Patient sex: M
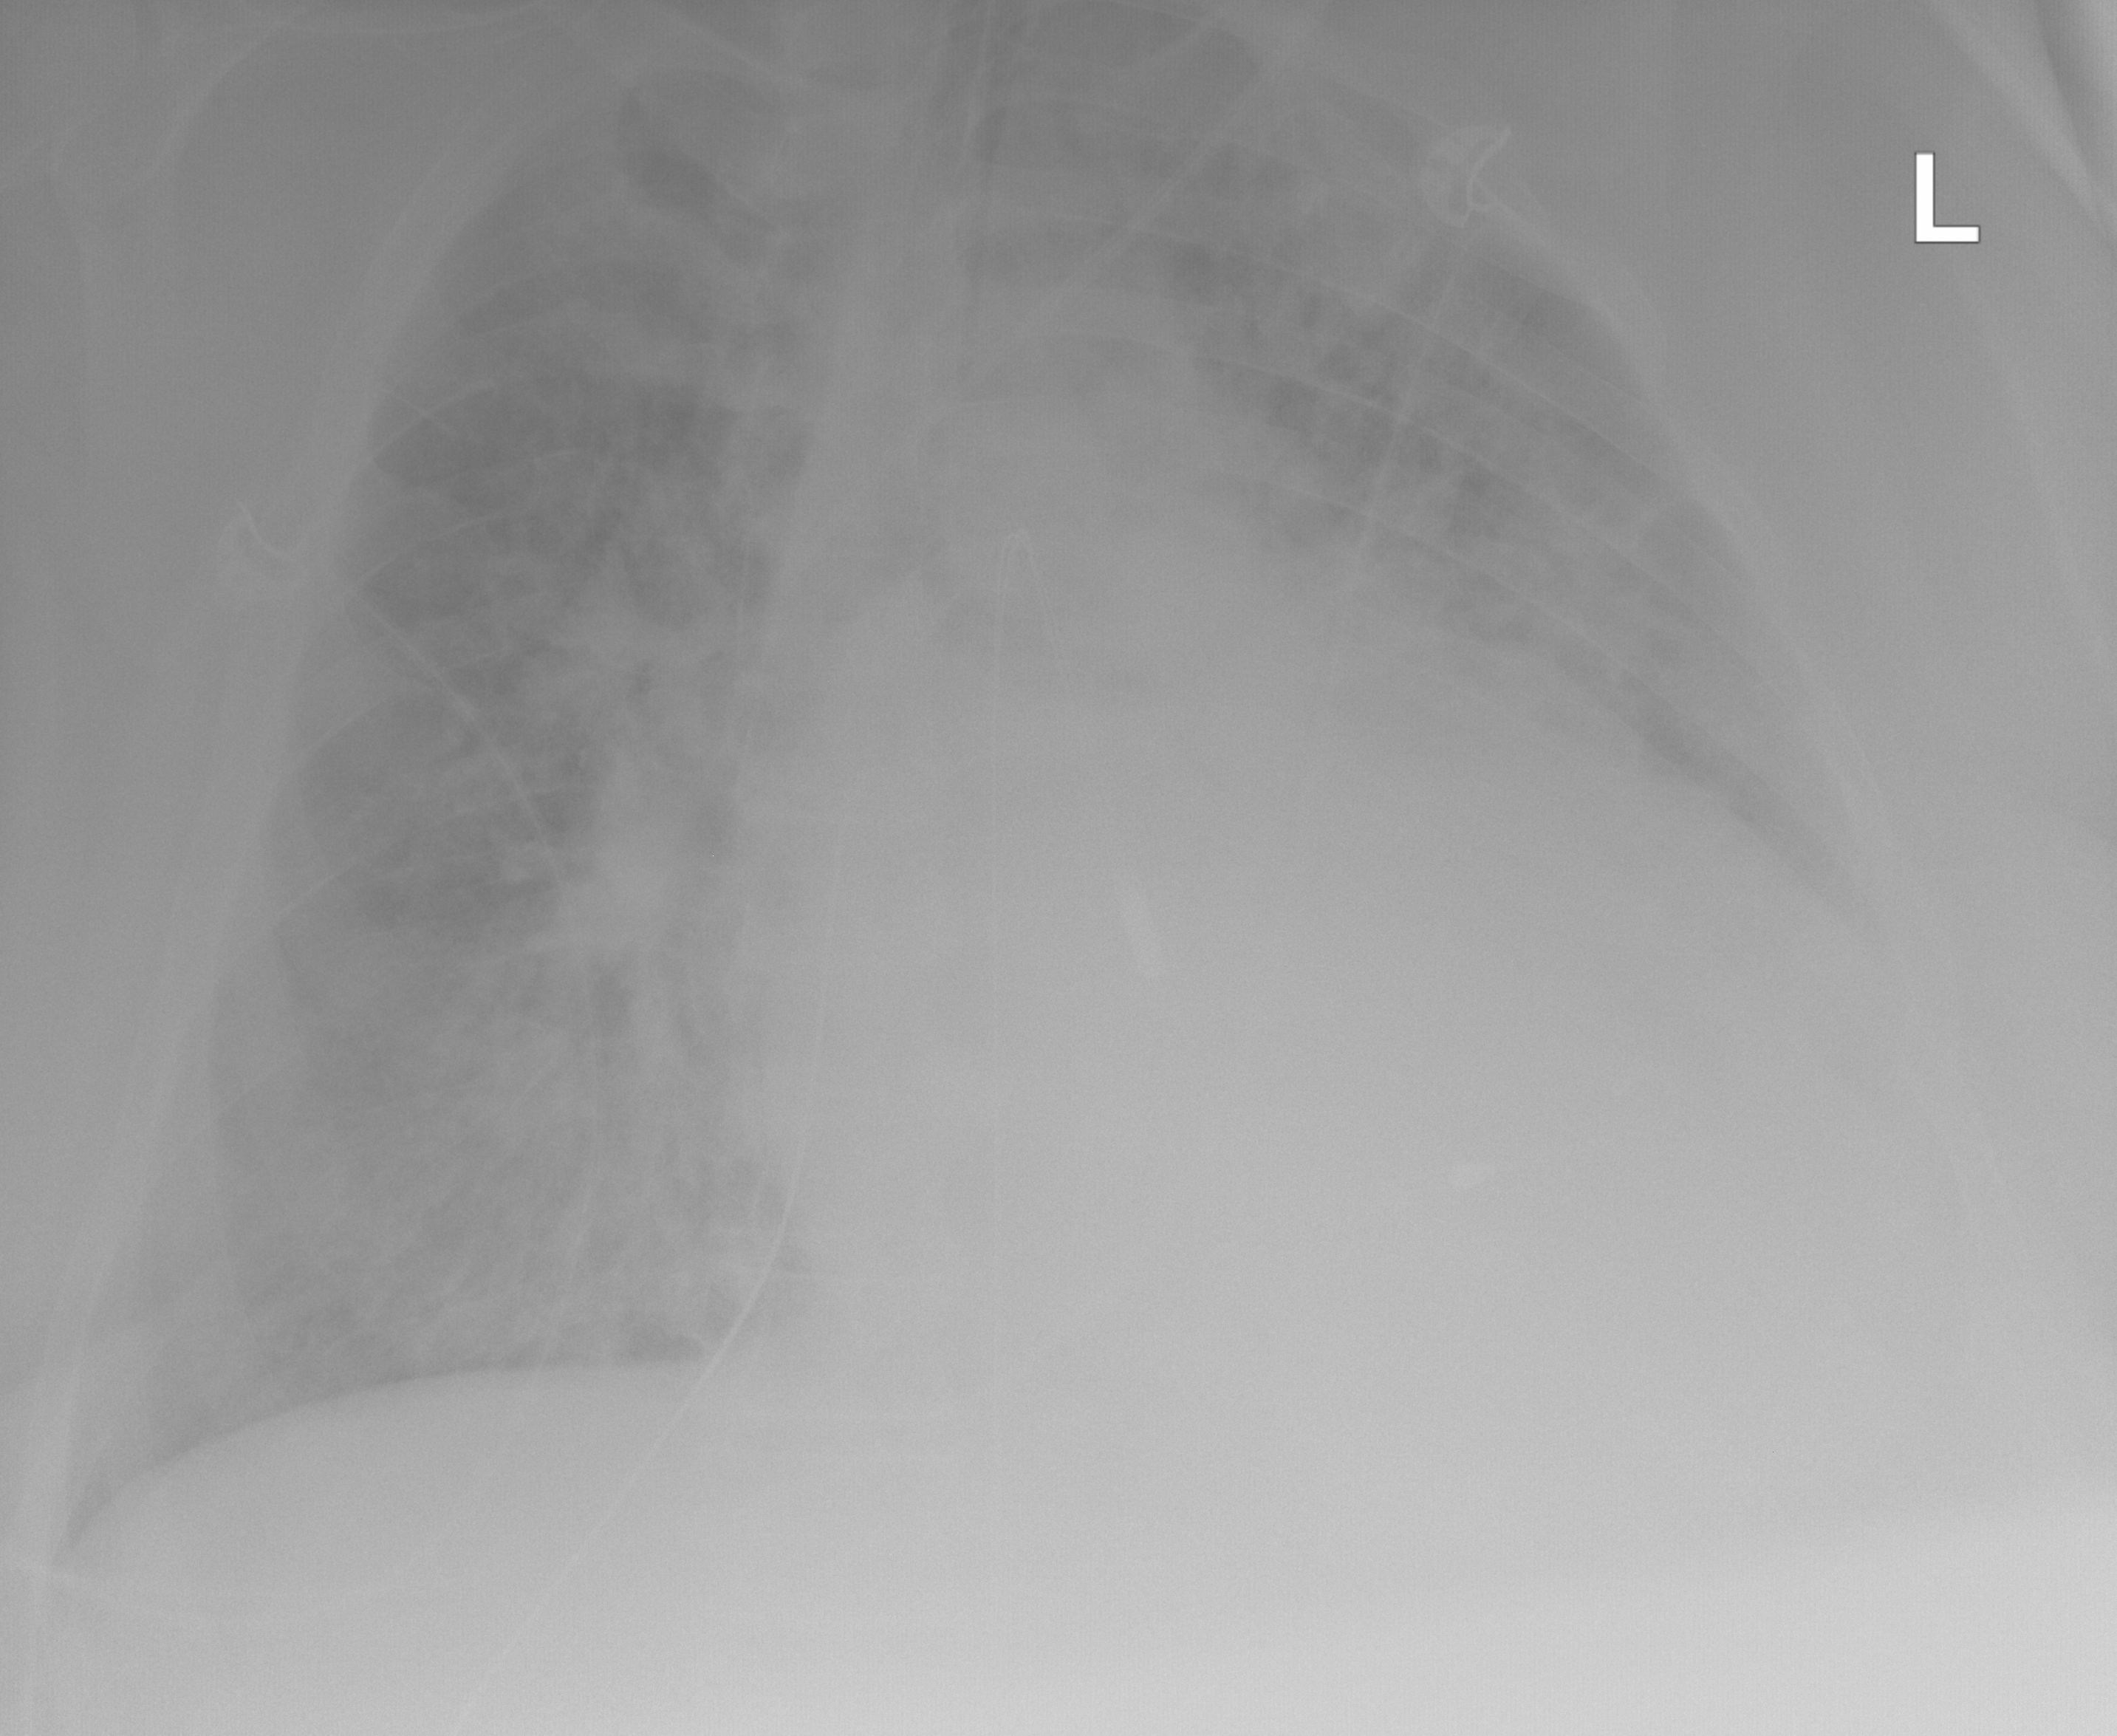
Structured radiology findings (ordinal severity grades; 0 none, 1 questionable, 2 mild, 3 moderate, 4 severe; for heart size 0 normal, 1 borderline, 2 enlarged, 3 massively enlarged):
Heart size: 3
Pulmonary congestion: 3
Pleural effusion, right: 0
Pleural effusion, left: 1
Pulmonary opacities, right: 2
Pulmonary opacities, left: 2
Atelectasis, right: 2
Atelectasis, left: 2